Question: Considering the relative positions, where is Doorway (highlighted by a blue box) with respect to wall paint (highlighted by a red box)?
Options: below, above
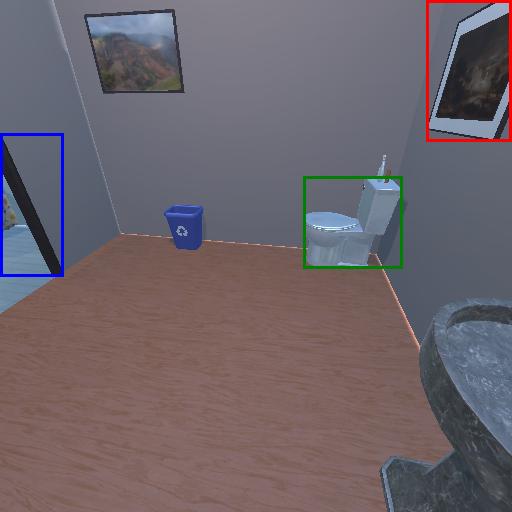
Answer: below